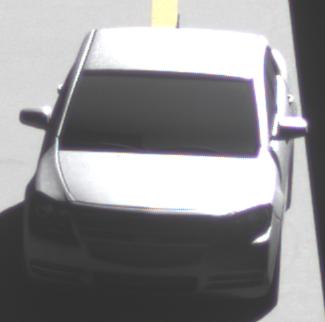
Make: Chevrolet
Model: Malibu 2.4
Detailed model: Malibu
Model produced from: 2012/07
Model produced until: 2014/08
Doors: 4
Color: white
Road condition: dry road
Daytime: morning or afternoon
Contrast: high contrast